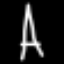
Label: The Eiffel Tower